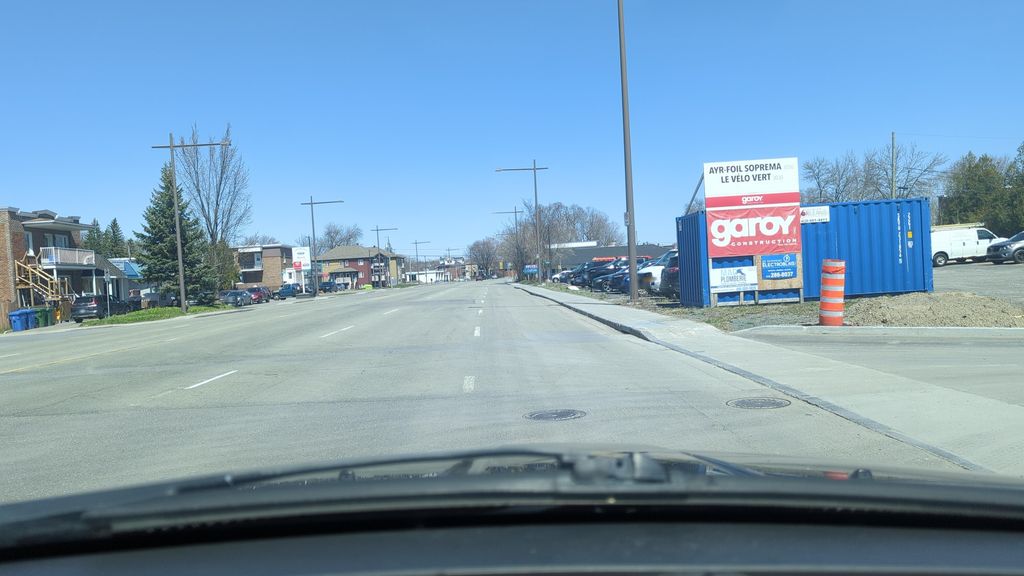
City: quebec_city